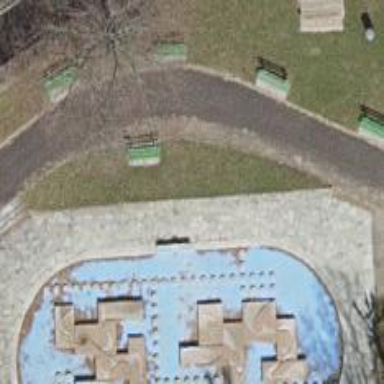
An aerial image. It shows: Bench for seating.